Field crop: maize
Growth stage: 2
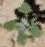
Species: chenopodium